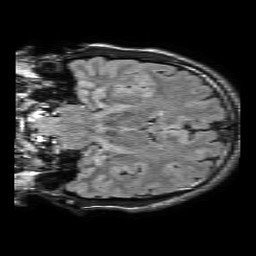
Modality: FLAIR
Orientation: coronal
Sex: male
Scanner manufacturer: philips
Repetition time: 11 s
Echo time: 0.125 s